Question: I'm looking for a simple Java encryption solution that will allow me to specify the encoding such that the encrypted data can be embedded in a JSON document.
My web service returns a descriptive JSON message when errors occur. In the event of an internal server error, I'd like to include a field that contains diagnostic information, however I want to encrypt this data to avoid potential security issues.
I'm going for something similar to YouTube's Internal Server Error, plus JSON and minus monkeys.:

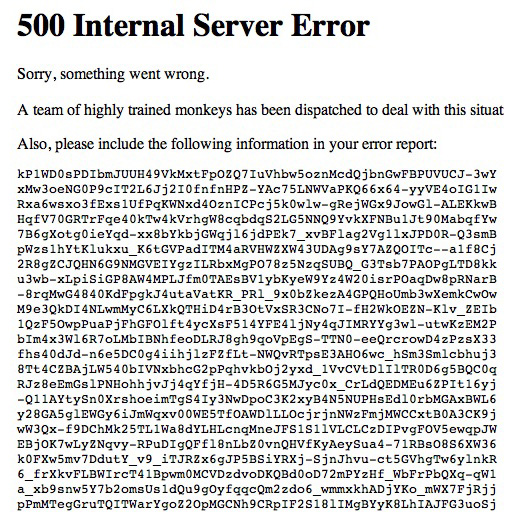
Answer: As Hot Licks said, encrypt using your choice method to achieve the level of SECURITY you want vs performance/simplicity. Then use Base64 encoding on that data to make it easy to transport in your JSON. There are several Base64 libraries around. Have a look at these stack overflow answers for good Java encryption options:
<URL>
<URL>